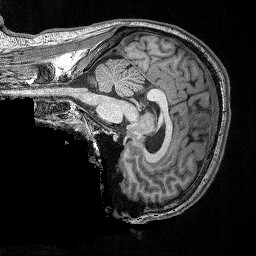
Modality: T1w
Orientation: sagittal
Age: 25
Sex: male
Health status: ill
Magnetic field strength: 3 T
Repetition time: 2.53 s
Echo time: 0.00331 s